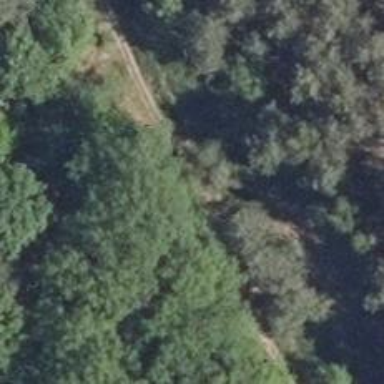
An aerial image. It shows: Path.